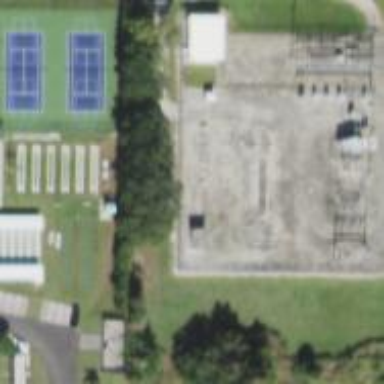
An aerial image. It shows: Outdoor distribution power substation surrounded by barbed wire fence.